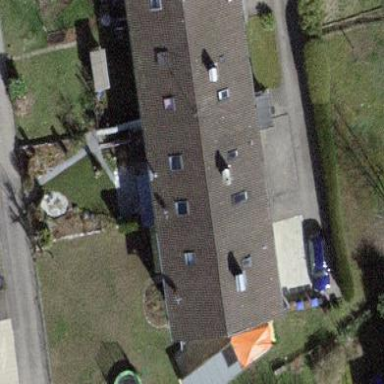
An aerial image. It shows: Gabled roof house.